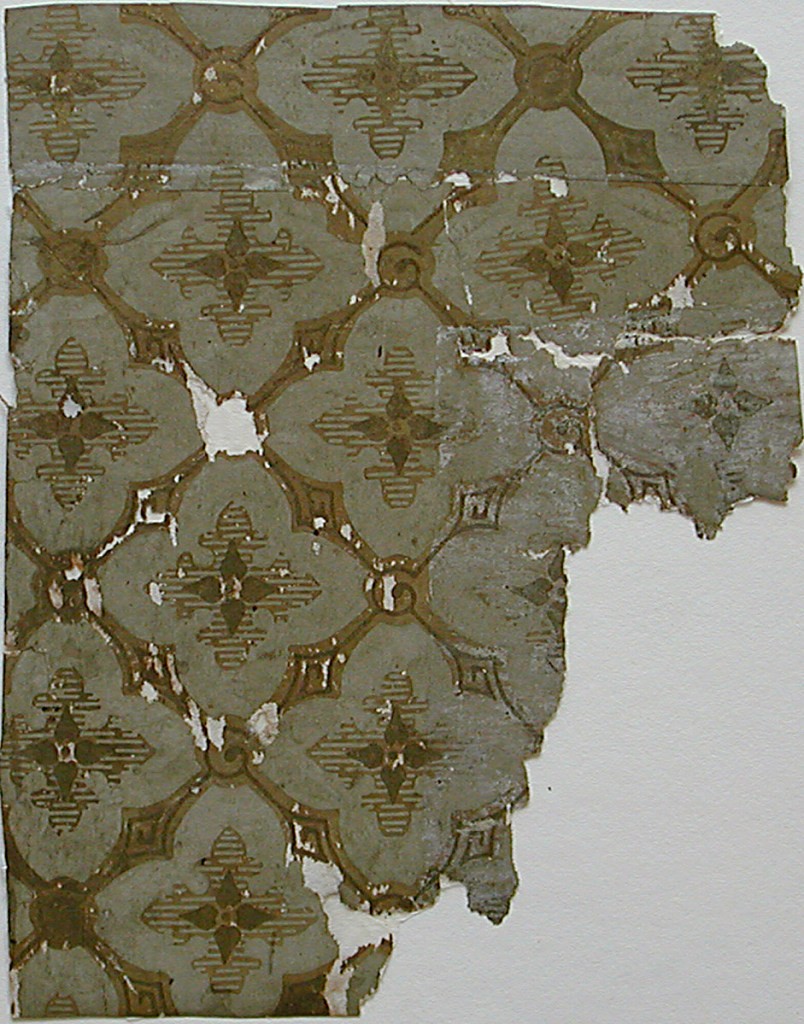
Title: Sidewall
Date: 1850–80
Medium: Block-printed on paper
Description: Small wallpaper fragments, diamond pattern containing stylized cross-shaped four-petal flowers backed by larger cross-shaped area forming four fleur-de-lis. Printed in putty, tan and gold. Parts "a" and "b" are joined together.